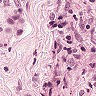
Metastatic tissue present: yes